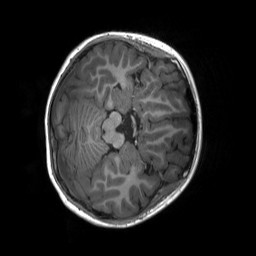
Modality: T1w
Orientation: axial
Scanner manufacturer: siemens
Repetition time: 2.3 s
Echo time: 0.00229 s